Question: I'm approaching a task of Bio Informatics, and need to extract some features from some cell images.
I used SIFT algorithm to extract Key Points inside of the image, as you can see in the picture.

As you can also see in the picture (circled in red), some key points are outliers and I don't want to calculate any feature on them.
I obtained the 'cv::KeyPoint' vector with the following code:
'''
const cv::Mat input = cv::imread("/tmp/image.jpg", 0); //Load as grayscale
cv::SiftFeatureDetector detector;
std::vector<cv::KeyPoint> keypoints;
detector.detect(input, keypoints);
'''
but I would like to discard from the 'vector' all those key points that, say for example, have less than 3 key points inside of a certain region of interest (ROI) centred on them in the image.
Therefore I need to implement a function returning the number of key points inside of a certain ROI given as input:
'''
int function_returning_number_of_key_points_in_ROI( cv::KeyPoint, ROI );
//I have not specified ROI on purpose...check question 3
'''
I have three questions:
1. Is there any existing function doing something similar?
2. If not can you give me some help in understanding how to implement it by myself?
3. Would you use a circular, or rectangular ROI for this task?And how would you specify it in input?
Note:
I forgot to specify that I would like an efficient implementation for the function, i.e. checking for each key point the relative position of all others with respect to it would not be a good solution (if there exists another way of doing).
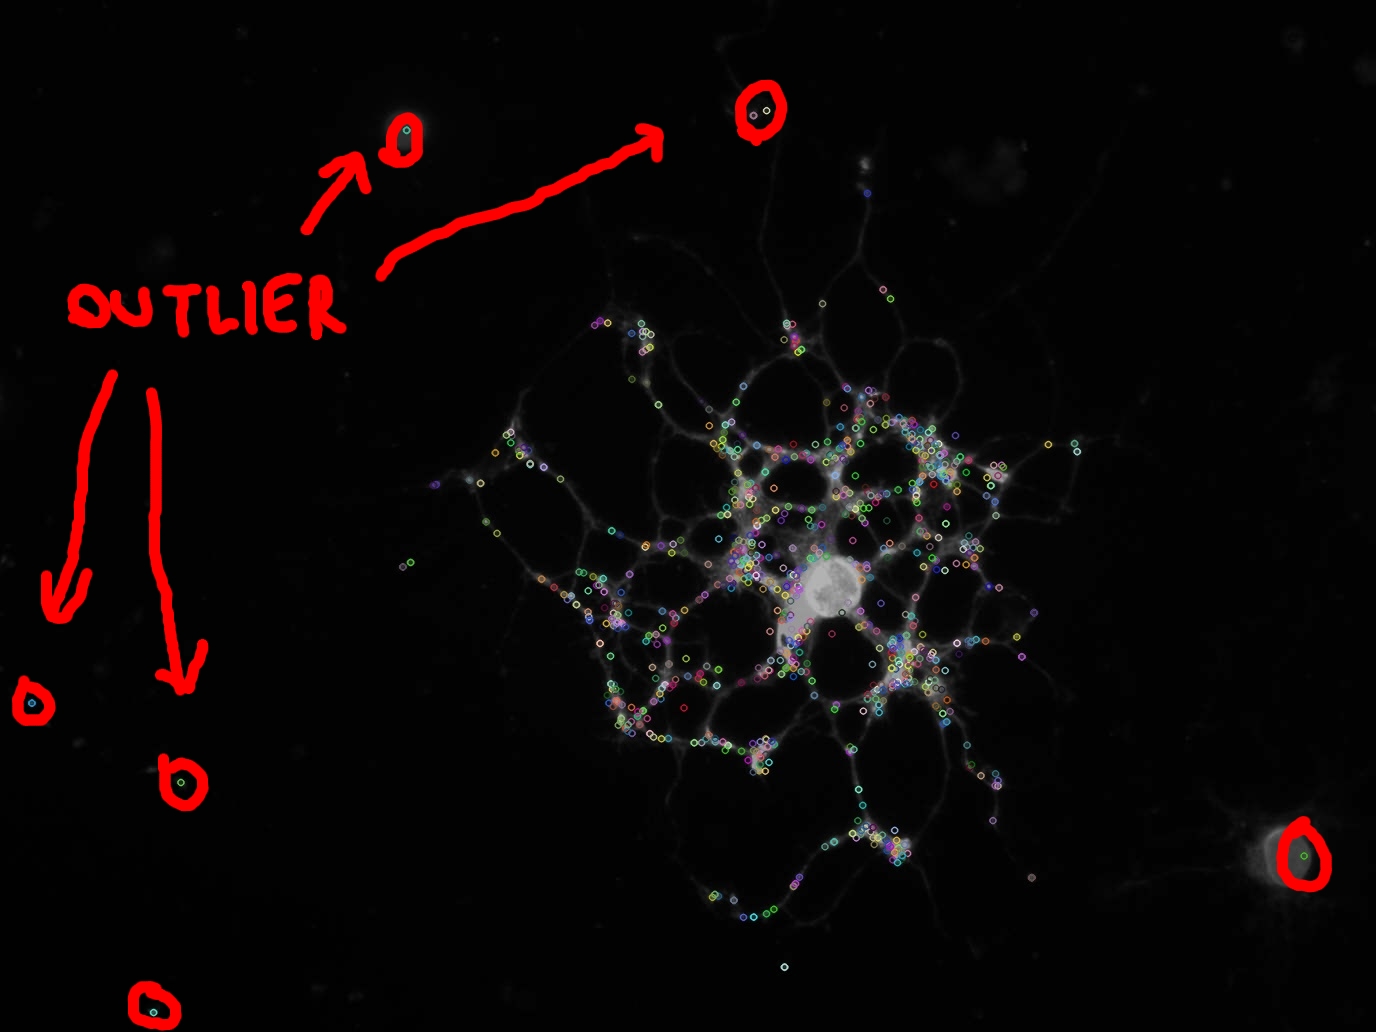
Answer: I decided to go with the statistical route, but this may not work if you have multiple cells in view.
My solution is fairly straightforward:
1. Compute the keypoint locations
2. Find the centroid of the keypoint spatial locations
3. Compute the Euclidean distance of all points to the centroid
4. Filter original keypoints by distance < mu + 2*sigma
Here is the image that I get using this algorithm (keypoints == green, centroid == red):

Finally, here is the code example of how I did it:
'''
#include <opencv2/core/core.hpp>
#include <opencv2/highgui/highgui.hpp>
#include <opencv2/imgproc/imgproc.hpp>
#include <opencv2/features2d/features2d.hpp>
#include <iostream>
#include <vector>
using namespace cv;
using namespace std;
void distanceFromCentroid(const vector<Point2f>& points, Point2f centroid, vector<double>& distances)
{
vector<Point2f>::const_iterator point;
for(point = points.begin(); point != points.end(); ++point)
{
double distance = std::sqrt((point->x - centroid.x)*(point->x - centroid.x) + (point->y - centroid.y)*(point->y - centroid.y));
distances.push_back(distance);
}
}
int main(int argc, char* argv[])
{
Mat input = imread("cell.jpg", 0); //Load as grayscale
SiftFeatureDetector detector;
vector<cv::KeyPoint> keypoints;
detector.detect(input, keypoints);
vector<Point2f> points;
vector<KeyPoint>::iterator keypoint;
for(keypoint = keypoints.begin(); keypoint != keypoints.end(); ++keypoint)
{
points.push_back(keypoint->pt);
}
Moments m = moments(points, true);
Point2f centroid(m.m10 / m.m00, m.m01 / m.m00);
vector<double> distances;
distanceFromCentroid(points, centroid, distances);
Scalar mu, sigma;
meanStdDev(distances, mu, sigma);
cout << mu.val[0] << ", " << sigma.val[0] << endl;
vector<KeyPoint> filtered;
vector<double>::iterator distance;
for(size_t i = 0; i < distances.size(); ++i)
{
if(distances[i] < (mu.val[0] + 2.0*sigma.val[0]))
{
filtered.push_back(keypoints[i]);
}
}
Mat out = input.clone();
drawKeypoints(input, filtered, out, Scalar(0, 255, 0));
circle(out, centroid, 7, Scalar(0, 0, 255), 1);
imshow("kpts", out);
waitKey();
imwrite("statFilter.png", out);
return 0;
}
'''
Hope that helps!